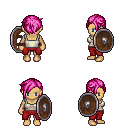
a pixel art fantasy rpg character, female body template, human, tanned skin, white pirate shirt, red pants, pink pixie cut hairstyle, shield, four views (front, back, left, right), 2x2 character sprite sheet, small pixel art, hard edges, no anti-aliasing